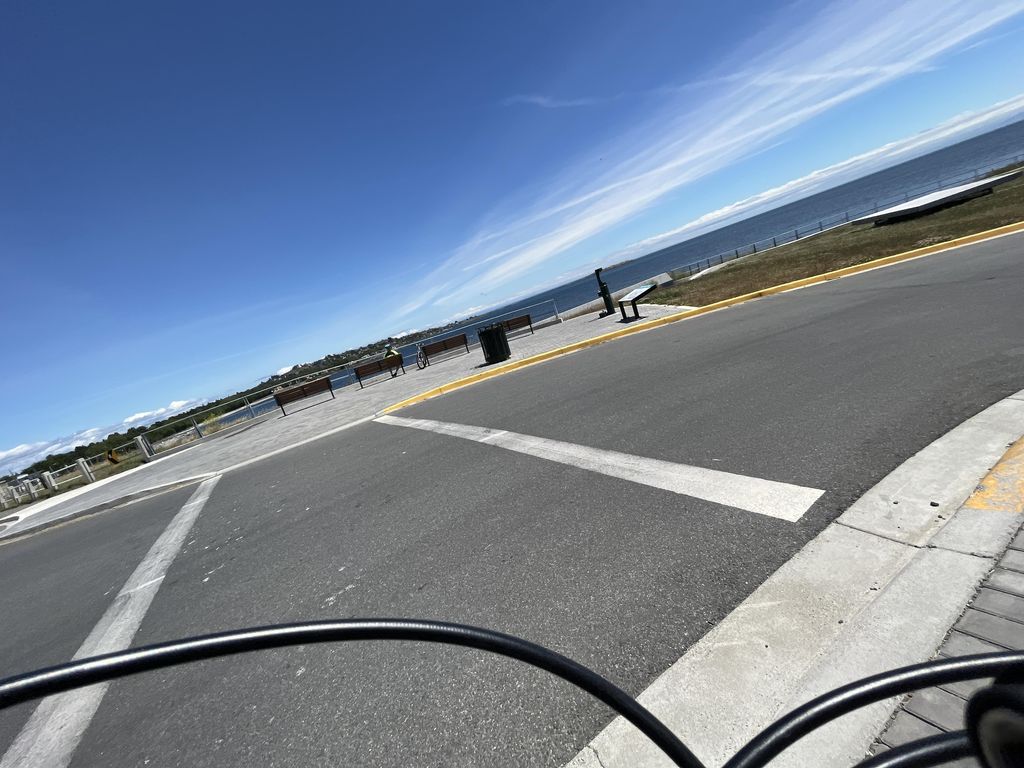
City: victoria